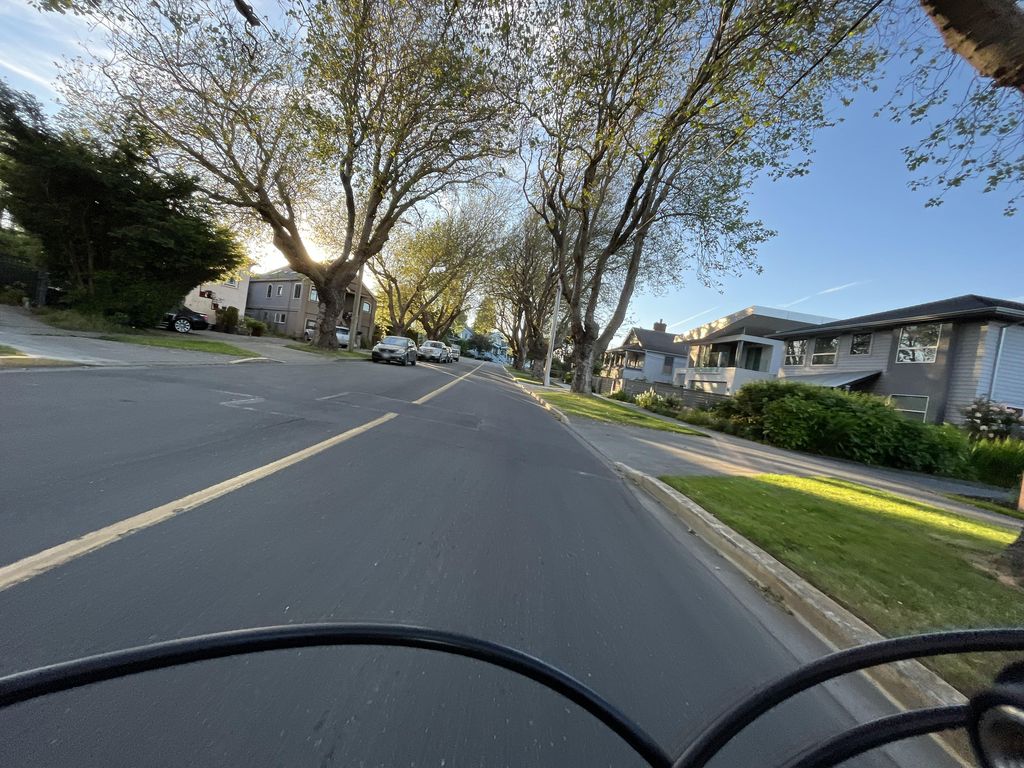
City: victoria